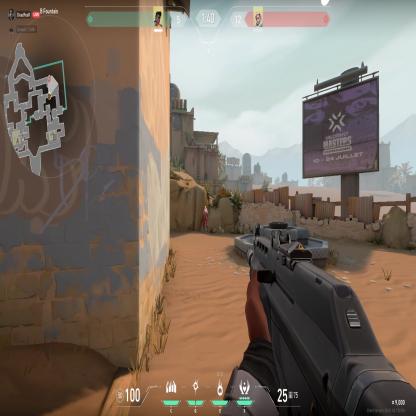
Label: enemy